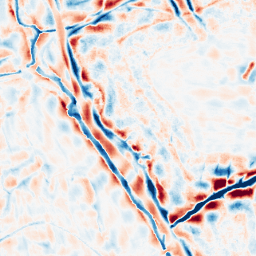
Category: wavelet
Decomposition family: wavelet_biorthogonal
Decomposition parameters: wavelet: bior3.5
level: 4
Upsampling method: sinc_blackman
Upsampling parameters: scale: 8
kernel_size: 16
Upsampling scale: 8